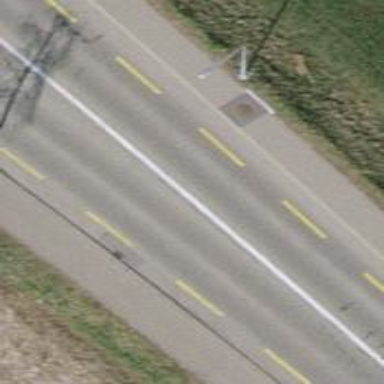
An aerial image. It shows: Tertiary road with asphalt surface and cycle lane.